Brain MRI, t2w sequence, axial 2D slice.
Patient: age 55, sex M, weight 98 kg, height 1.98 m
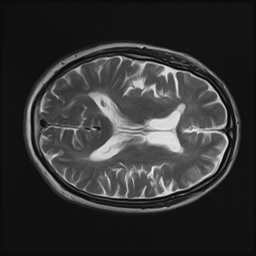